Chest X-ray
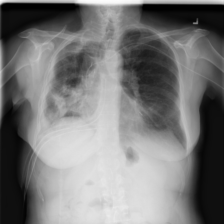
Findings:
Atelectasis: negative
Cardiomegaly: negative
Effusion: negative
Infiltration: negative
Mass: negative
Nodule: negative
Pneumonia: negative
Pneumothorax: negative
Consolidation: negative
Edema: negative
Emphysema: negative
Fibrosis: negative
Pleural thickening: negative
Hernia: negative